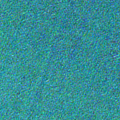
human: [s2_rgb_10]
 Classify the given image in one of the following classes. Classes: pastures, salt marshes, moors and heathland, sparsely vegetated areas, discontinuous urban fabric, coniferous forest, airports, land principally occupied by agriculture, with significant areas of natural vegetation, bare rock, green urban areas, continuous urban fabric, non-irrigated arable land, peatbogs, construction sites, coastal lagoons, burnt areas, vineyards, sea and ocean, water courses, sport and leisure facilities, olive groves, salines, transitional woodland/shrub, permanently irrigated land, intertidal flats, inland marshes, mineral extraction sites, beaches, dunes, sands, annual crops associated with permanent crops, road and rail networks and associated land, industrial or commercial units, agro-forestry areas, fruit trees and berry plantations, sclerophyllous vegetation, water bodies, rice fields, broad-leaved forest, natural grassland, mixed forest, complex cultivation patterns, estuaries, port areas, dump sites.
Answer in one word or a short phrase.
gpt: sea and ocean